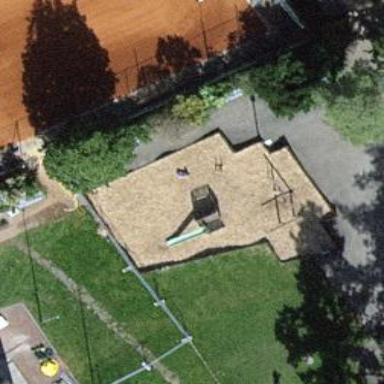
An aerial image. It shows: Playground area for leisure activities on the land.